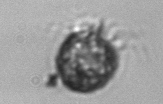
Label: Ciliophora